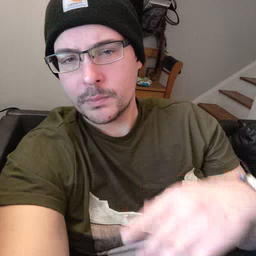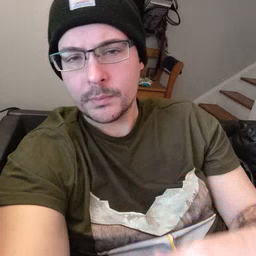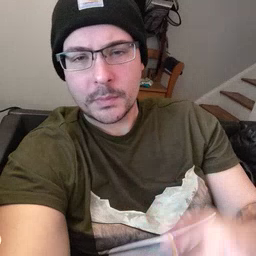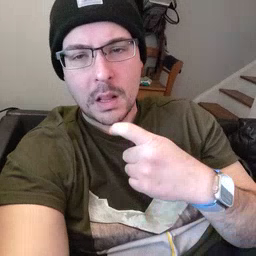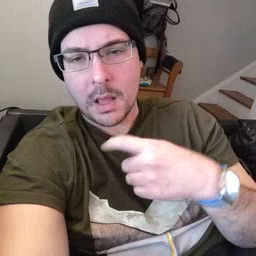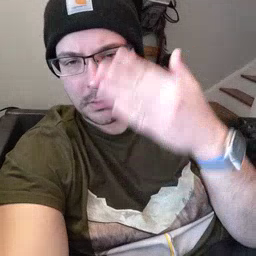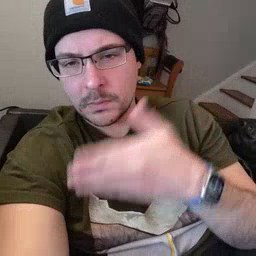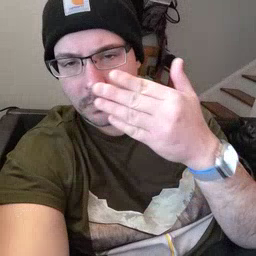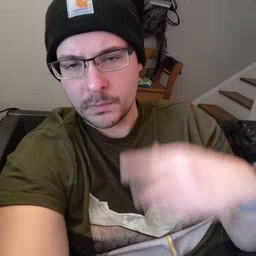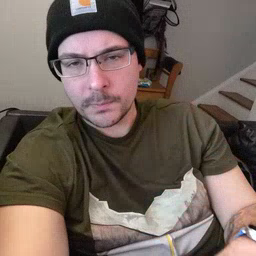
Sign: glasswindow